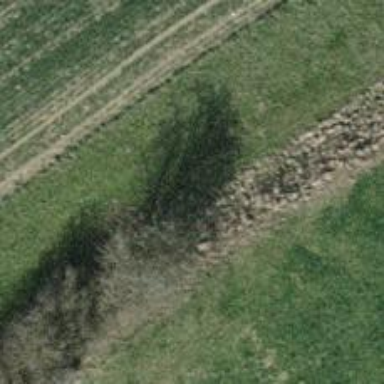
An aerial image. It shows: Hedge barrier.